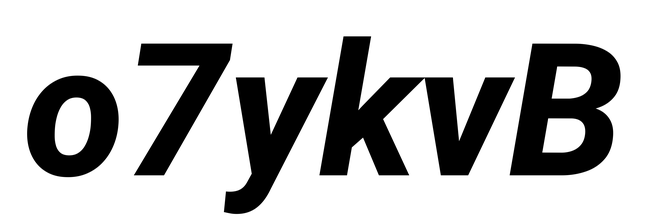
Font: Roboto-Italic_ExtraBold_Italic